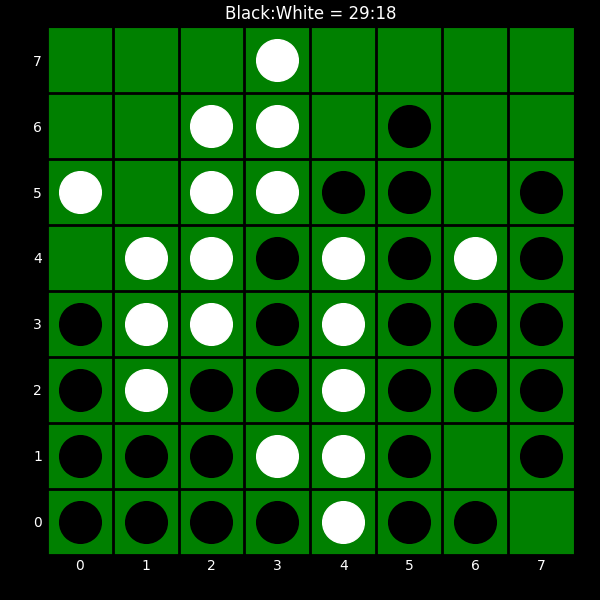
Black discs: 29
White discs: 18